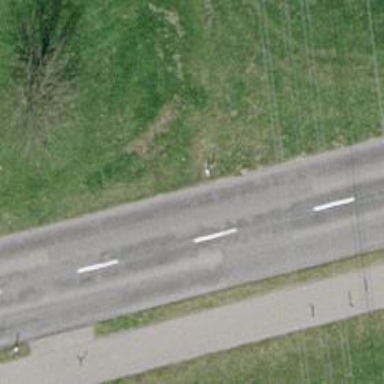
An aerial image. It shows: Tertiary road with track cycleway on the left.